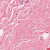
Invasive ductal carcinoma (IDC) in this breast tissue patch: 0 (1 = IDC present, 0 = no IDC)